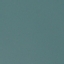
Land use / land cover class: SeaLake